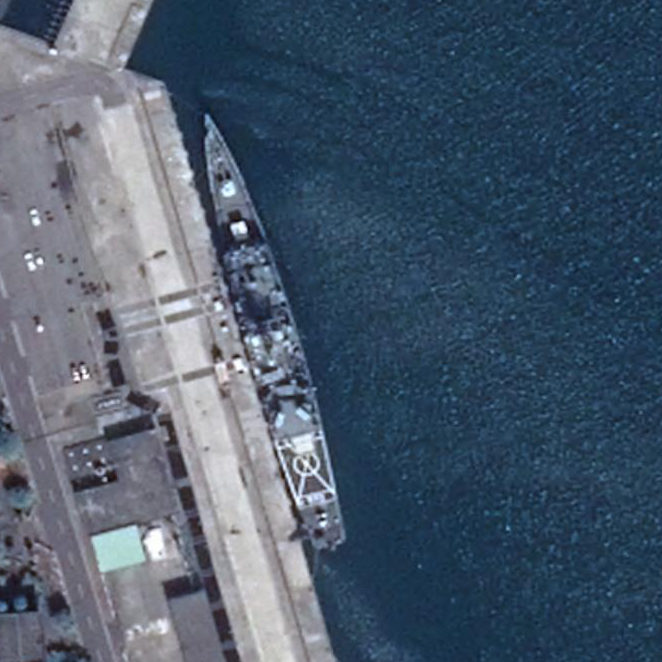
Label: Kidd-class_destroyer